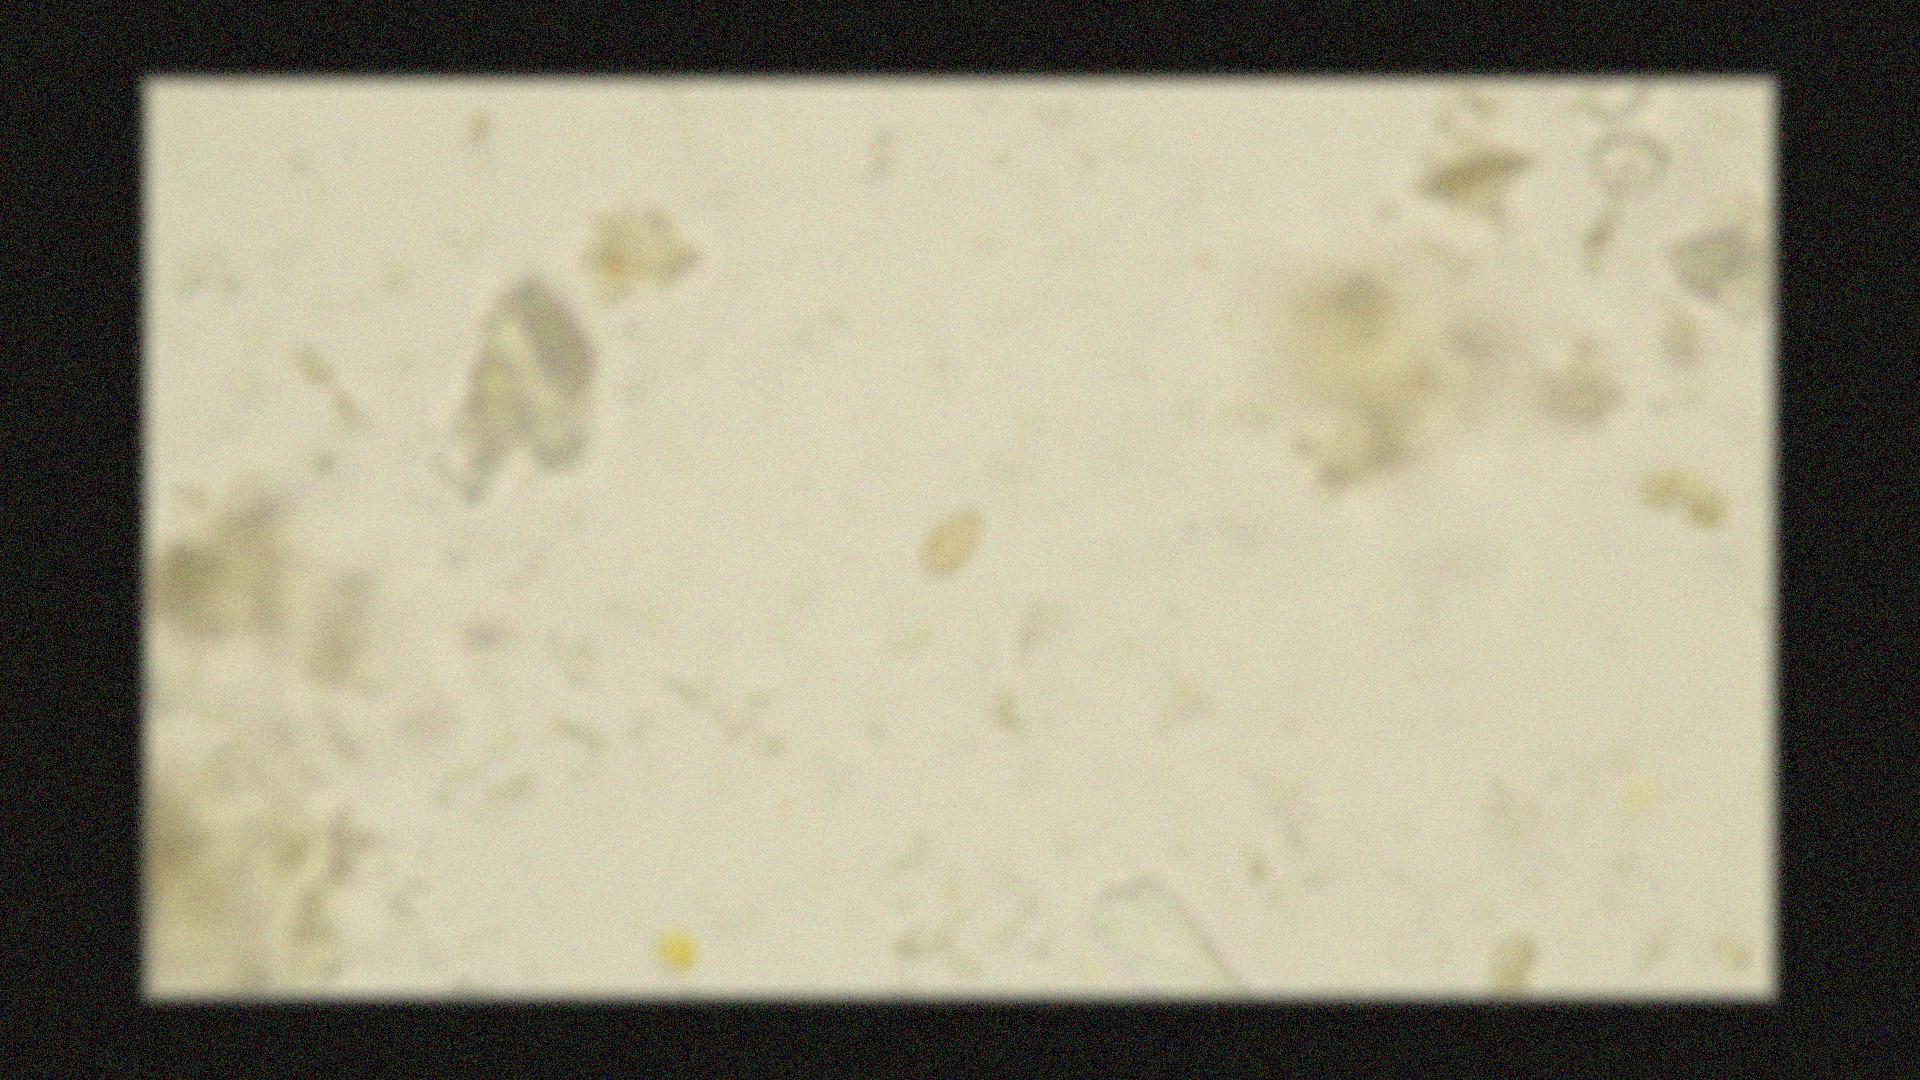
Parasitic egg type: Opisthorchis viverrine